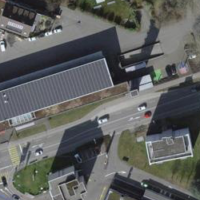
EUNIS habitat code: 54
Species observed at this site:
Corylus avellana